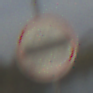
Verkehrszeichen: Zollstelle
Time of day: SunriseSunset
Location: Outdoor (Urban)
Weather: PartlyCloudy
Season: NotSpecified
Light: Natural